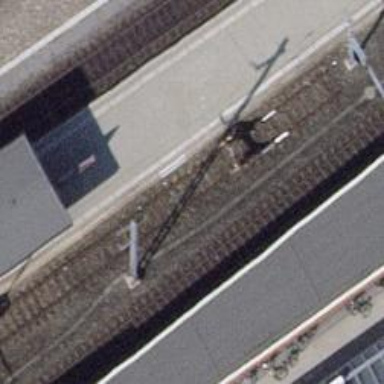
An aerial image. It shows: Railway buffer stop.